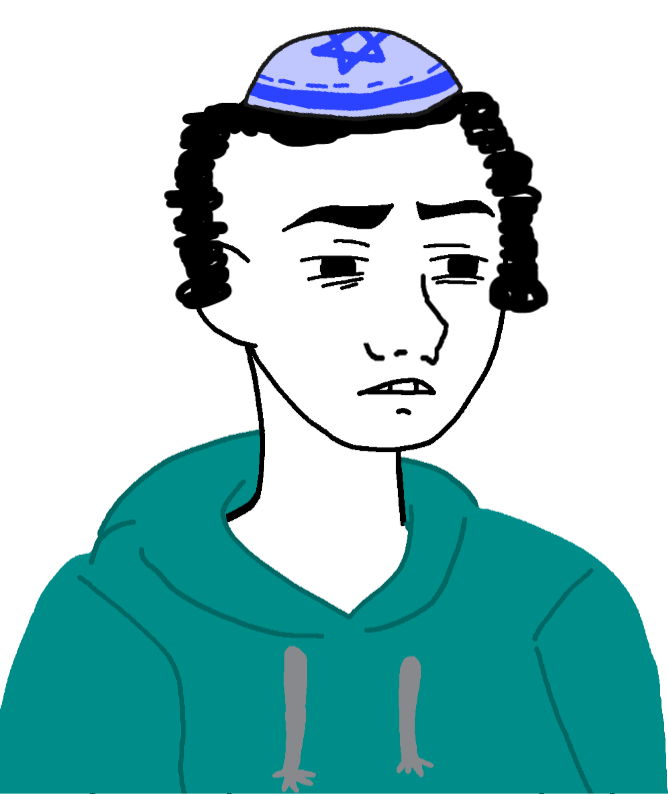
Label: 5_Twinkjak